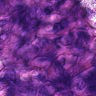
Metastatic tissue present: yes